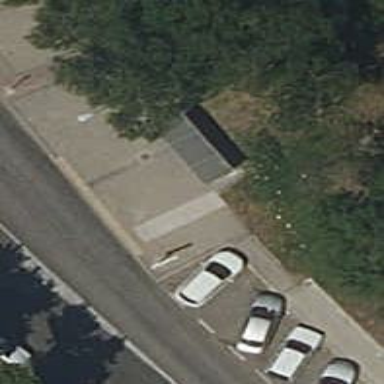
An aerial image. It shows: Bus stop with shelter. It is platform for public transport.